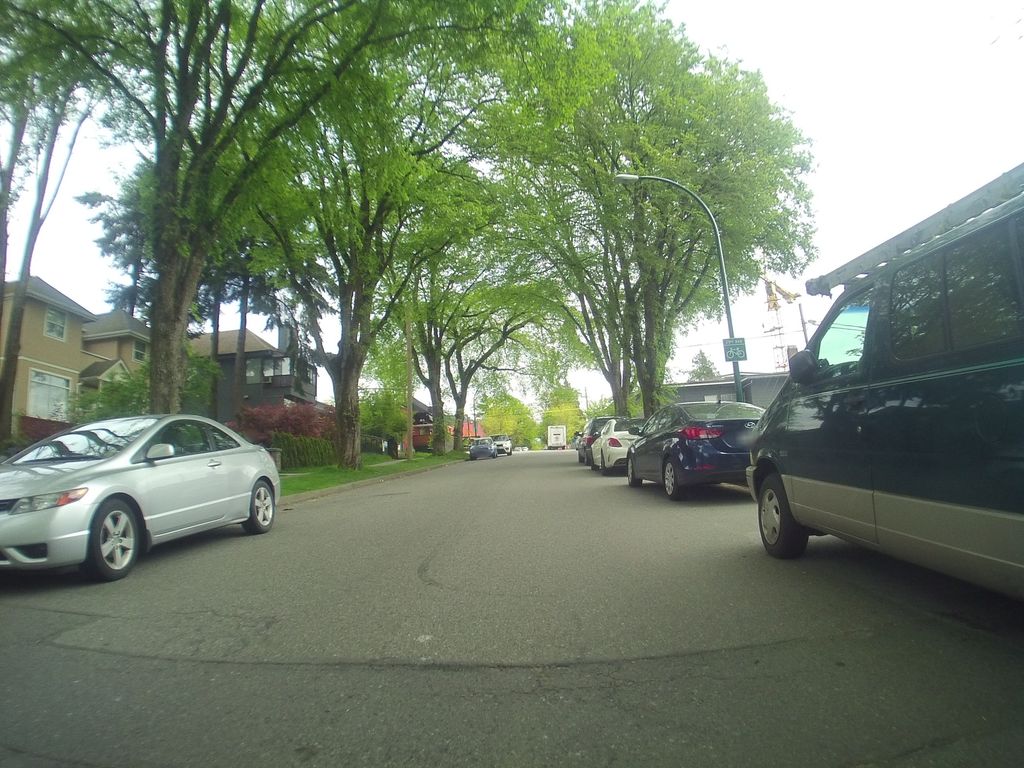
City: vancouver